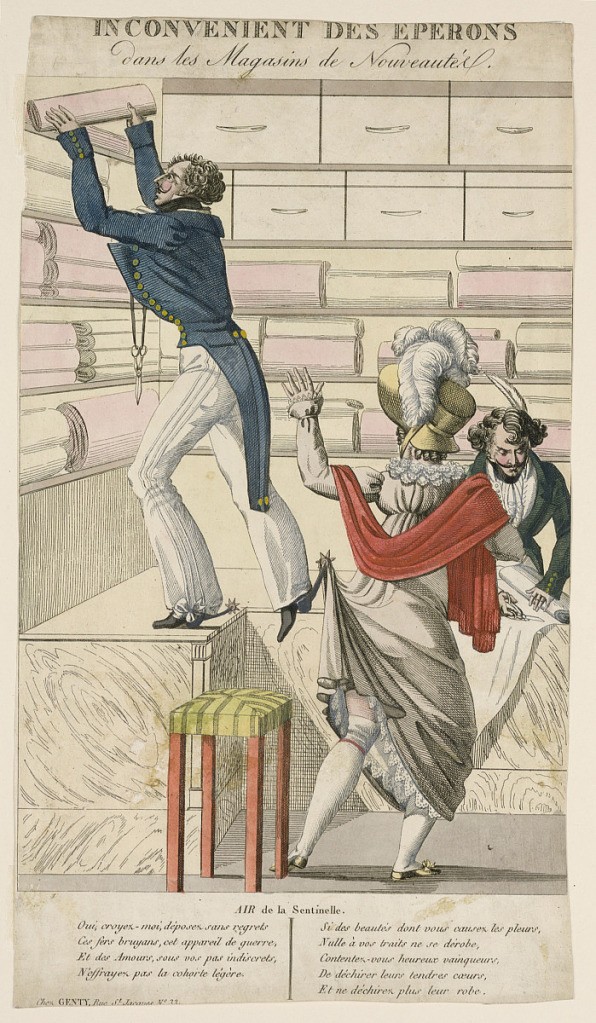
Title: Inconvenient des Eperons dans les magasins de nouveauté
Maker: Genty, French, active 19th c.
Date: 1810–1815
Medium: Engraving, brush and watercolor on paper
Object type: Print
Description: Shop scene. While the clerk removes a bolt of cloth from the shelf, his spur catches on a woman's skirt. Another clerk cuts a piece from a bolt. Below, nine-line verse (in French). Title at top.